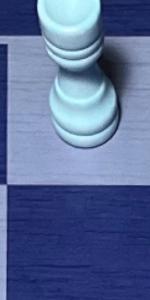
Label: Empty